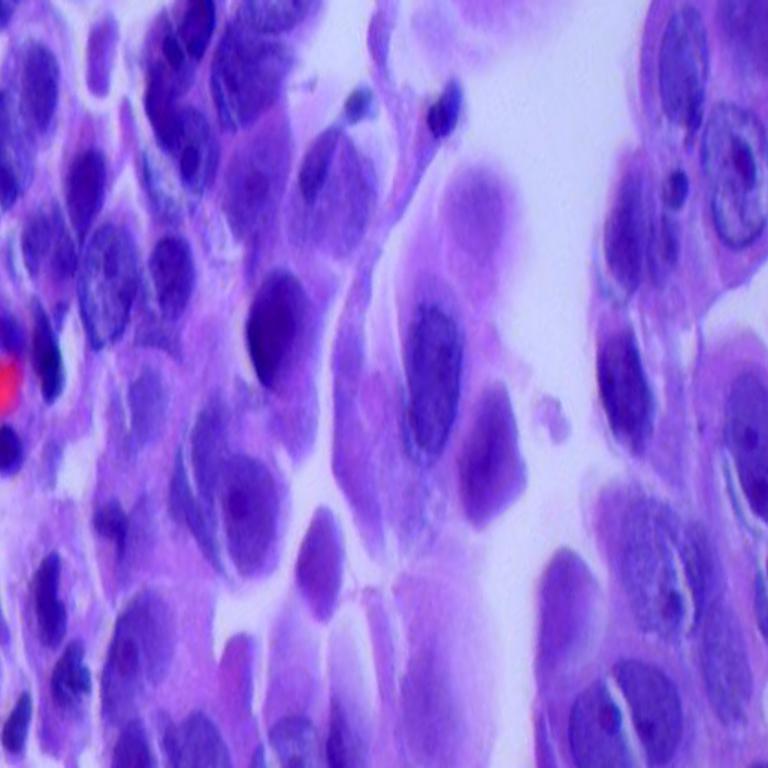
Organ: lung
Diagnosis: adenocarcinomas